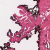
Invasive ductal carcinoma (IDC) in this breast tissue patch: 0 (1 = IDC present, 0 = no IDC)